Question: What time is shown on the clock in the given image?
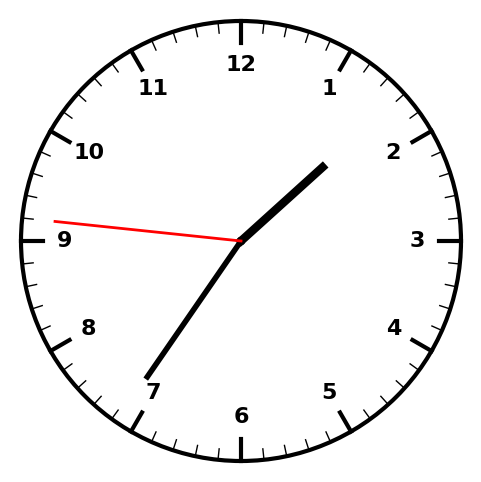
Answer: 01:35:46